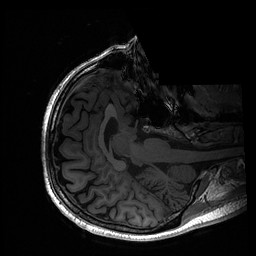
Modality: T1w
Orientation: axial